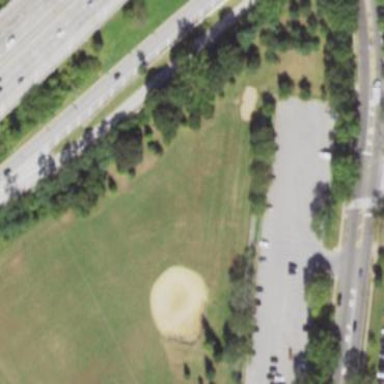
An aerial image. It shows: Baseball pitch for leisure land activities.